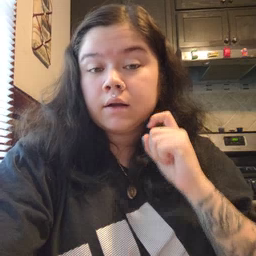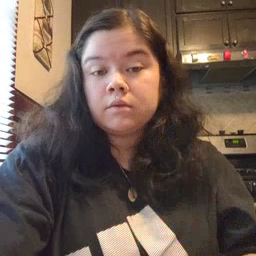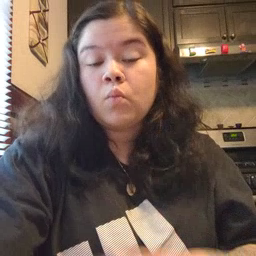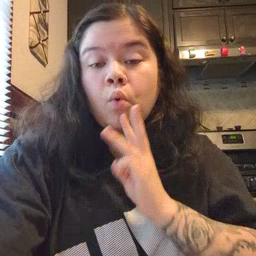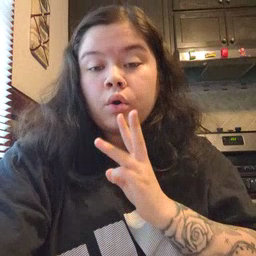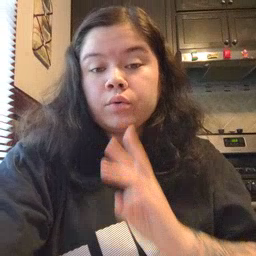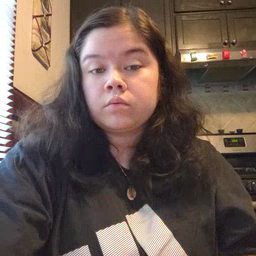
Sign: water